Question: I'm working on a website where I require a footer with 3 columns, along with a logo on the left of the footer.
I'm having difficulty displaying the footer correctly, with everything in line.

'''
<div class="footer">
<div class="footer-logo-container">
<img class="footer-logo" src="footer-logo.png" alt="Logo" />
</div>
<div class="footer-content">
<h2>List1</h2>
<ul>
<li>Item1</li>
<li>Item2</li>
<li>Item3</li>
<li>Item4</li>
</ul>
</div>
<div class="footer-content">
<h2>List2</h2>
<ul>
<li>Item1</li>
<li>Item2</li>
<li>Item3</li>
<li>Item4</li>
</ul>
</div>
<div class="footer-content">
<h2>List3</h2>
<ul>
<li>Item1</li>
<li>Item2</li>
<li>Item3</li>
</ul>
<div class="footer-copyright">
<p>Lorem ipsum dolor sit amet, consectetuer adipiscing elit. <br /> &copy 2015 Company</p>
</div>
</div>
'''
'''
.footer {
font-family: Arial, 'Helvetica Neue', Helvetica, sans-serif;
color: #CCCCCC;
position: absolute;
bottom: 0;
width: 100%;
height: 200px;
background: #2B2C2E;
}
.footer-logo-container {
display: table-cell;
vertical-align: middle;
height: 200px;
padding-left: 20px;
}
}
.footer-logo {
line-height: 200px;
float: left;
padding-left: 50px;
}
.footer-content {
width: 200px;
height: 200px;
float: left;
padding: 30px 0 0 30px;
}
.footer-content > h2 {
font-weight: 900;
font-size: 18px;
padding-bottom: 5px;
}
.footer-content > ul {
list-style-type: none;
}
.footer-content > ul > li {
display: block;
float: left;
}
.footer-copyright {
width: 100%;
}
'''
<URL>
How do I go about displaying all the content neatly, in three columns, with a logo on the side?
Thanks
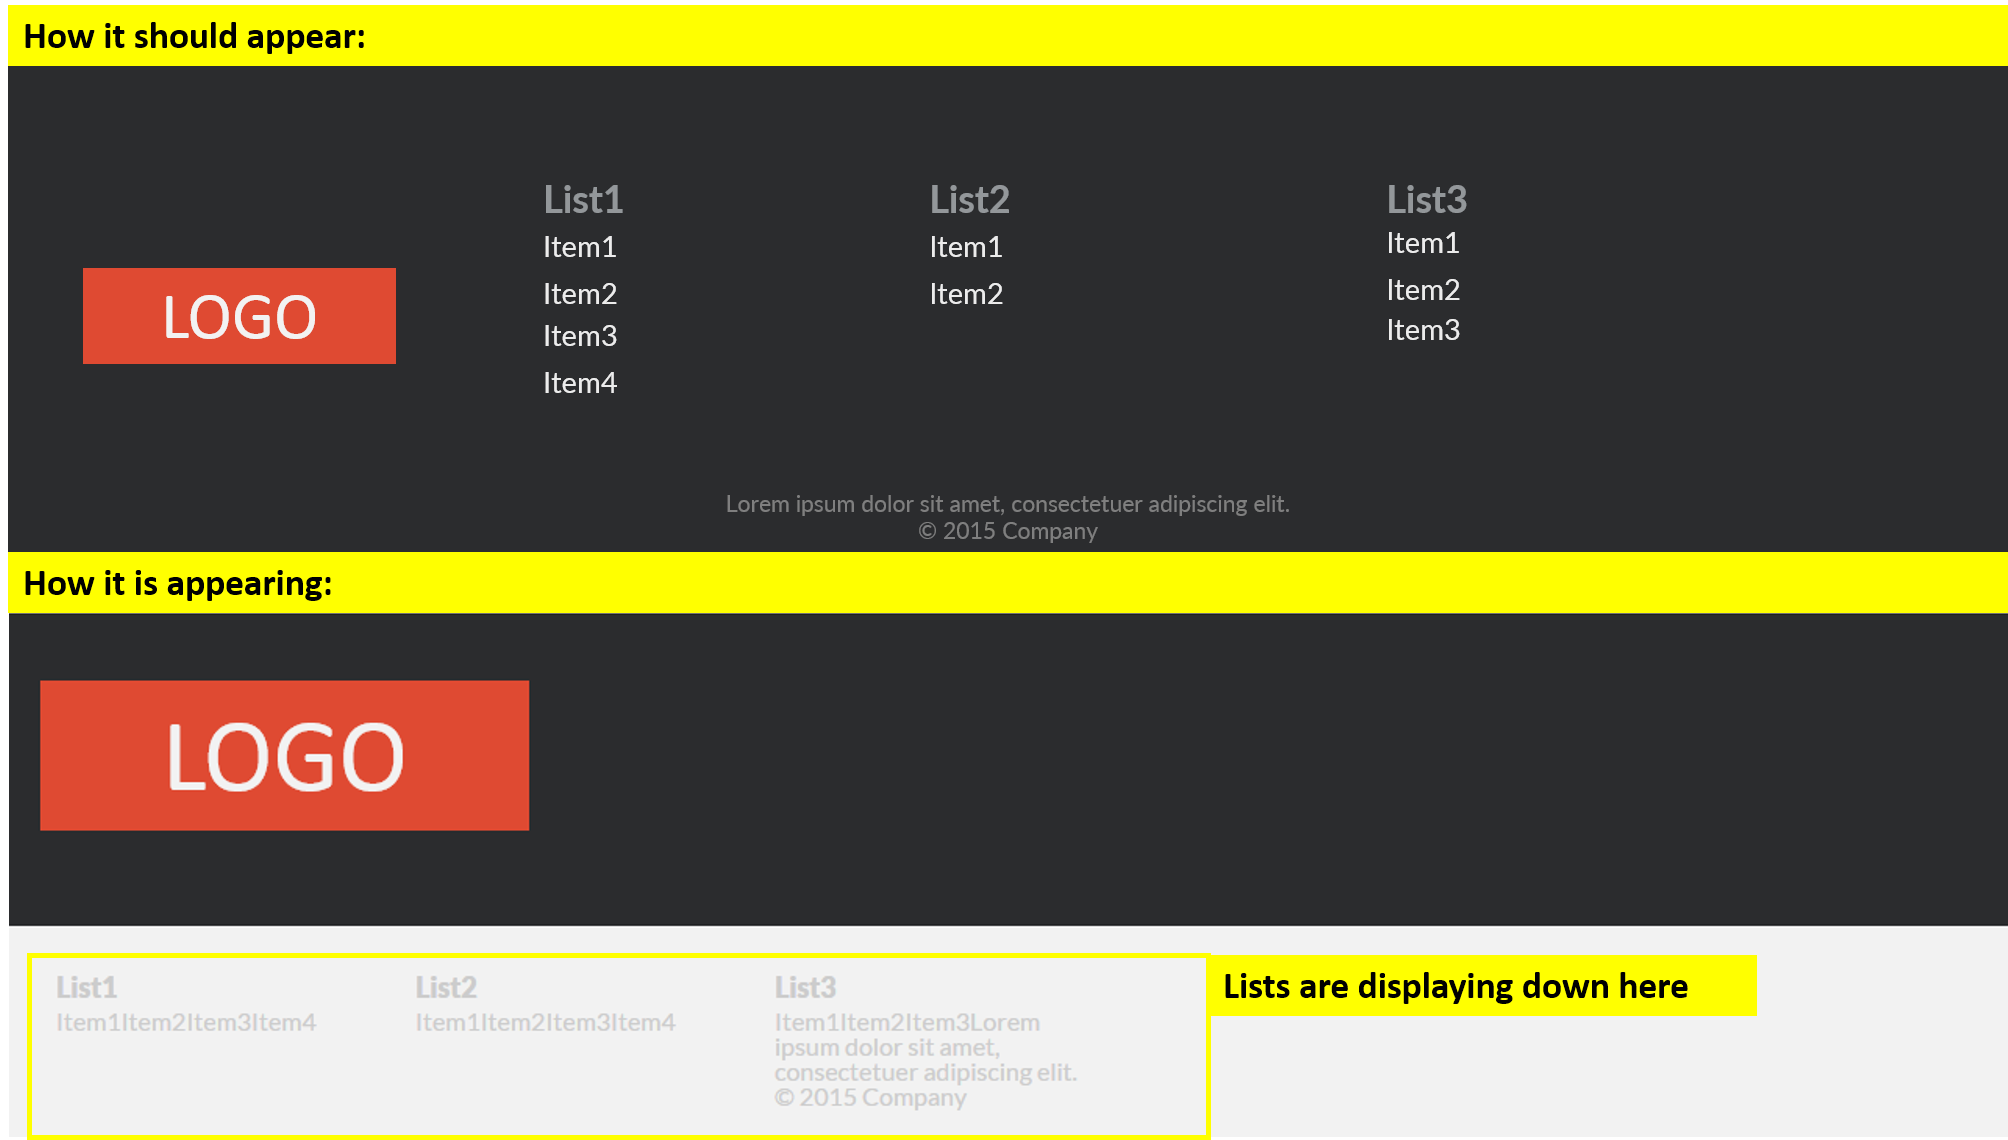
Answer: Make following changes will work for you. Use 'display:inline-block' for div.
'''
.footer {
background: none repeat scroll 0 0 #2b2c2e;
bottom: 0;
color: #cccccc;
font-family: Arial,"Helvetica Neue",Helvetica,sans-serif;
height: 200px;
position: relative;
top: 100px;
width: 100%;
}
.footer-logo-container {
display: inline-block;
height: 200px;
margin-top: 50px;
padding-left: 20px;
vertical-align: middle;
}
.footer-content {
display: inline-block;
height: 200px;
padding: 30px 0 0 20px;
text-align: center;
vertical-align: top;
width: 150px;
}
.footer-content > h2 {
font-size: 18px;
font-weight: 900;
padding-bottom: 5px;
}
.footer-content > ul {
list-style-type: none;
}
.footer-content > ul > li {
display: block;
}
.footer-copyright {
width: 100%;
}
'''
'''
<div class="footer">
<div class="footer-logo-container">
<img class="footer-logo" src="http://placehold.it/200x100" alt="Logo" />
</div>
<div class="footer-content">
<h2>List1</h2>
<ul>
<li>Item1</li>
<li>Item2</li>
<li>Item3</li>
<li>Item4</li>
</ul>
</div>
<div class="footer-content">
<h2>List2</h2>
<ul>
<li>Item1</li>
<li>Item2</li>
<li>Item3</li>
<li>Item4</li>
</ul>
</div>
<div class="footer-content">
<h2>List3</h2>
<ul>
<li>Item1</li>
<li>Item2</li>
<li>Item3</li>
</ul>
<div class="footer-copyright">
<p>Lorem ipsum dolor sit amet, consectetuer adipiscing elit. <br /> &copy 2015 Company</p>
</div>
</div>
'''
Check your updated code <URL>